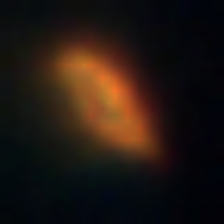
Taxon: Pennate
Group: Diatoms